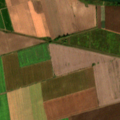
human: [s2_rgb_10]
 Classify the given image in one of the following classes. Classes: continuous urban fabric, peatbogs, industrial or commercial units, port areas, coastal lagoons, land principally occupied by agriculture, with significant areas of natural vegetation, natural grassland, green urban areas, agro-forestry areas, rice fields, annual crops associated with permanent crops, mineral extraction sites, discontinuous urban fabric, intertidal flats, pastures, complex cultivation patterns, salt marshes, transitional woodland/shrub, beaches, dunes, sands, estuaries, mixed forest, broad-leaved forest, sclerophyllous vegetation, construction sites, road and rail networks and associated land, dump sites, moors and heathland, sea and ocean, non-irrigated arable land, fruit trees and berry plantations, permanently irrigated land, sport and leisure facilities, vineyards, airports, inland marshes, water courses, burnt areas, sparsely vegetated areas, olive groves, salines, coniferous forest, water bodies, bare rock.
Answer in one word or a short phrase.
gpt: non-irrigated arable land, fruit trees and berry plantations, water courses